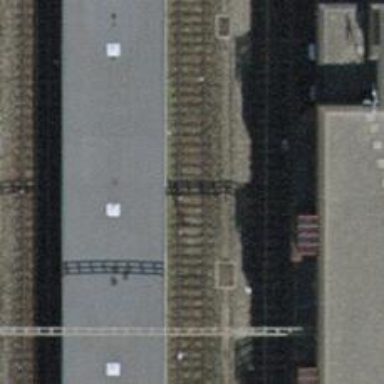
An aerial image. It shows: Single railway track with electrification through contact line.